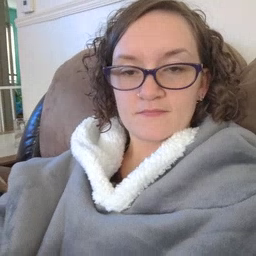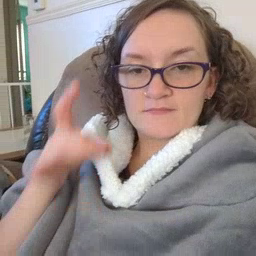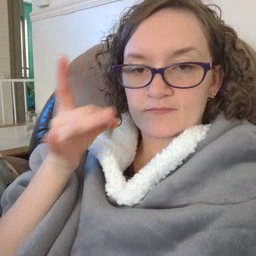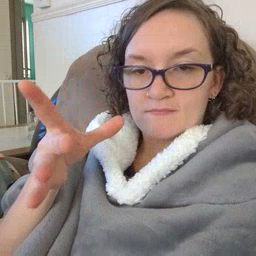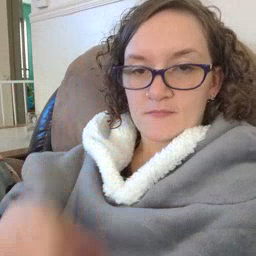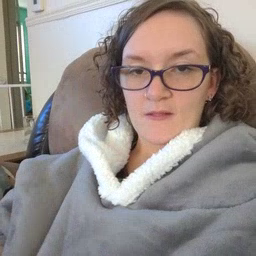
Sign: hate